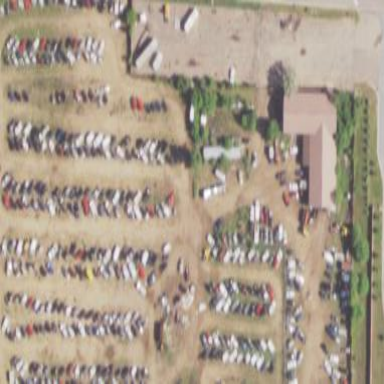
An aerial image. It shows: Scrapyard.